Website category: phone
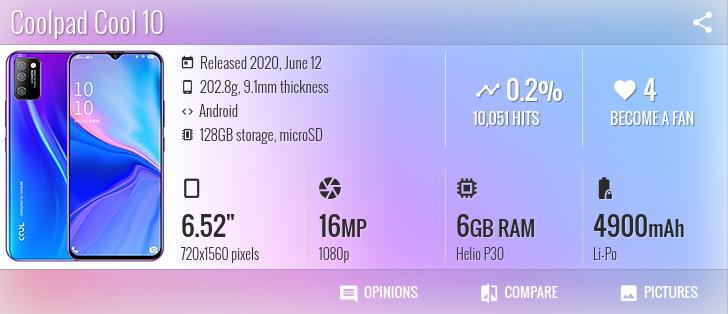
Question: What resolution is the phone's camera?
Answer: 1080p

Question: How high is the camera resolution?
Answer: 1080p

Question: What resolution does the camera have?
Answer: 1080p

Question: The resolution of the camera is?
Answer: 1080p

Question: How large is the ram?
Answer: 6 GB RAM

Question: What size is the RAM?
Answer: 6 GB RAM

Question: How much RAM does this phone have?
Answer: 6 GB RAM

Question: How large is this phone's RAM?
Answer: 6 GB RAM

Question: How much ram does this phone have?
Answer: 6 GB RAM

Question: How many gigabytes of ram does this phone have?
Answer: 6 GB RAM

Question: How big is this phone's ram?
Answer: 6 GB RAM

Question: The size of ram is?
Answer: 6 GB RAM

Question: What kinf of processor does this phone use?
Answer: Helio P30

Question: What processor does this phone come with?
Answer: Helio P30

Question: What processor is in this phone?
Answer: Helio P30

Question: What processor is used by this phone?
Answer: Helio P30

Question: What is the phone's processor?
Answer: Helio P30

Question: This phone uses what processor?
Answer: Helio P30

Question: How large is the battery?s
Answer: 4900 mAh

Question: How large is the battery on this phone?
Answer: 4900 mAh

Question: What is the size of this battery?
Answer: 4900 mAh

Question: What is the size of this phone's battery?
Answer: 4900 mAh

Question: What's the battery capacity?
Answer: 4900 mAh

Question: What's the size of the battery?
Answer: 4900 mAh

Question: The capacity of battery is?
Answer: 4900 mAh